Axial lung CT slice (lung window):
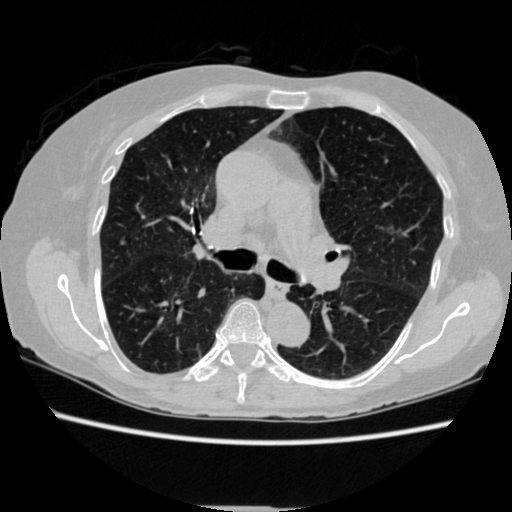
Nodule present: no